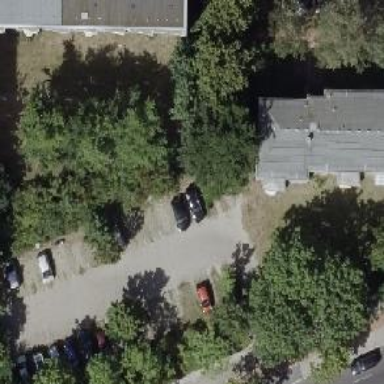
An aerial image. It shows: Street-side parking area.